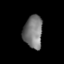
Tissue: lung
Cell type: Epithelial cells
Senescence score: 0.2222
Nuclear area (px): 606
Mean DAPI intensity: 120.987